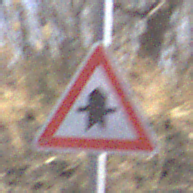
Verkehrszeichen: Vorfahrt
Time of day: Midday
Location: Outdoor (Nature)
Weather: Clear
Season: NotSpecified
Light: Natural